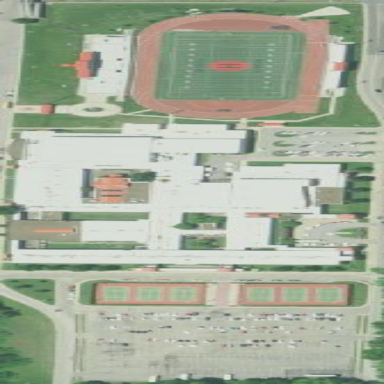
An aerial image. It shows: School.